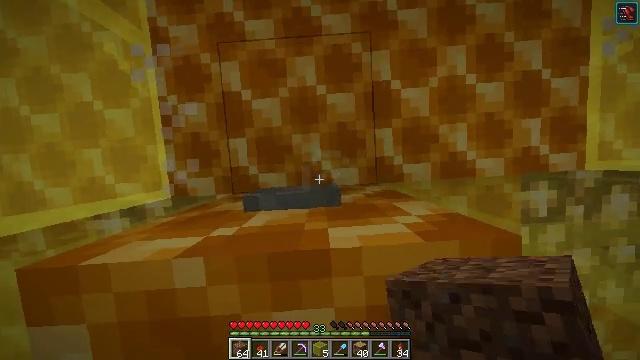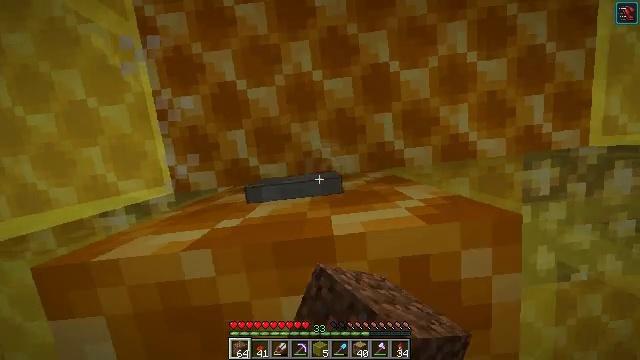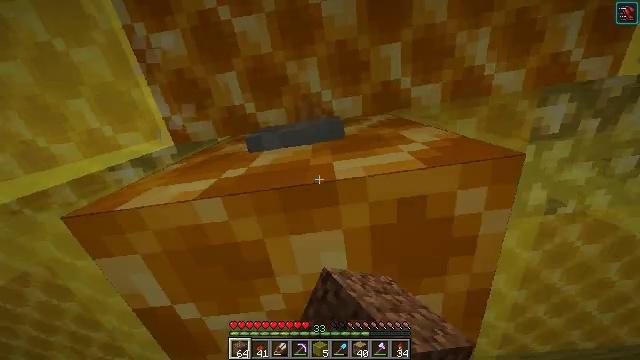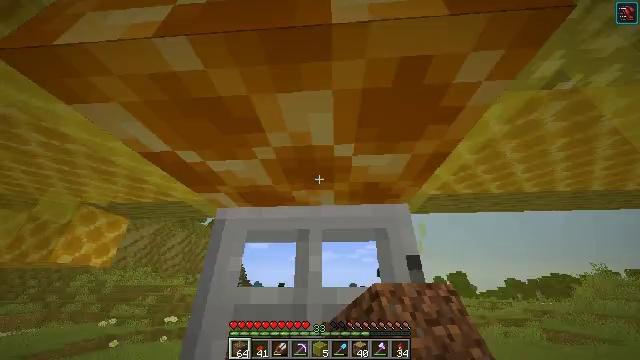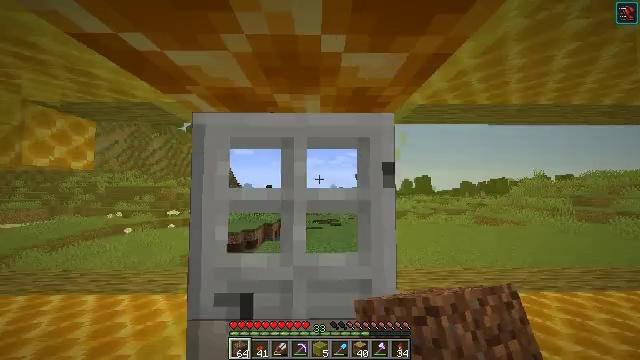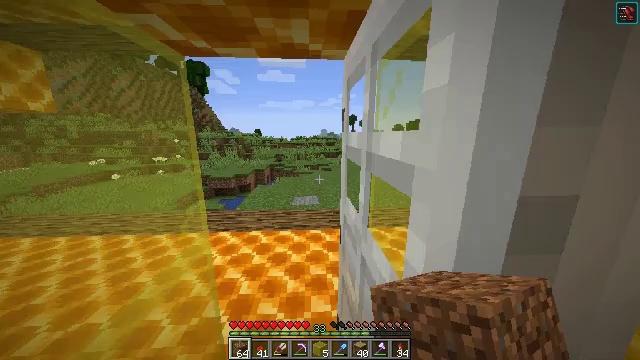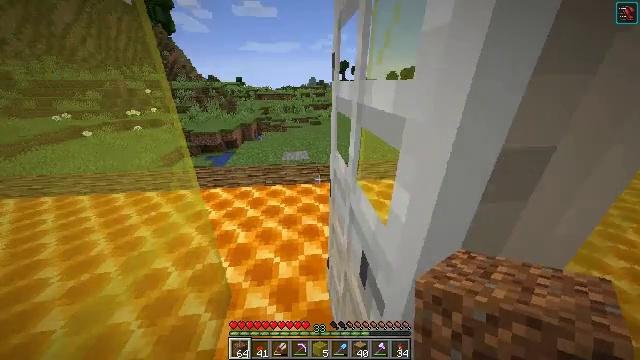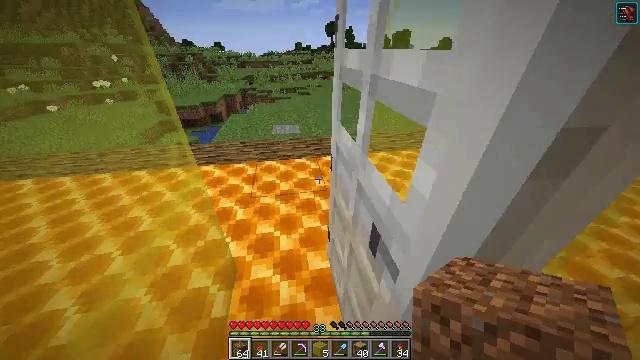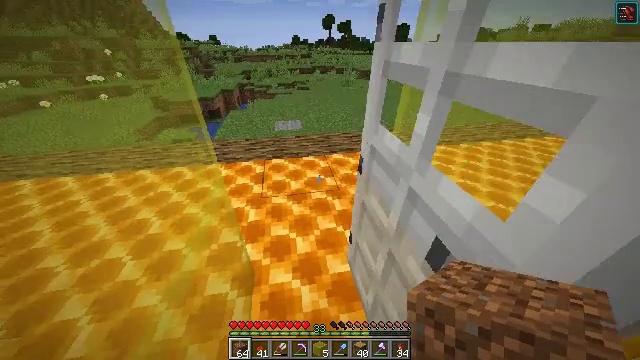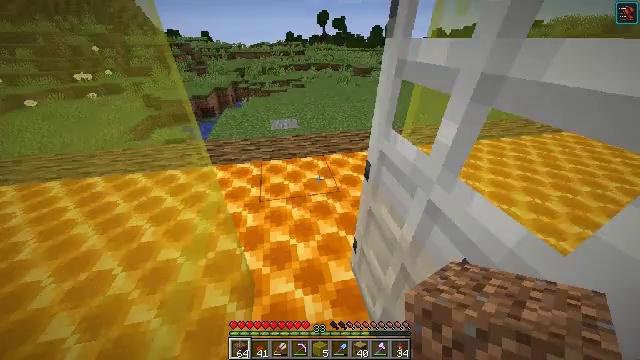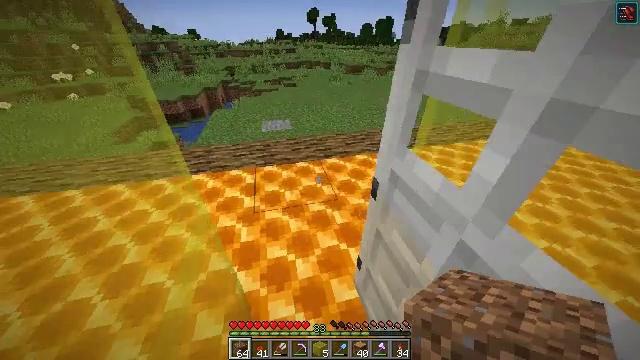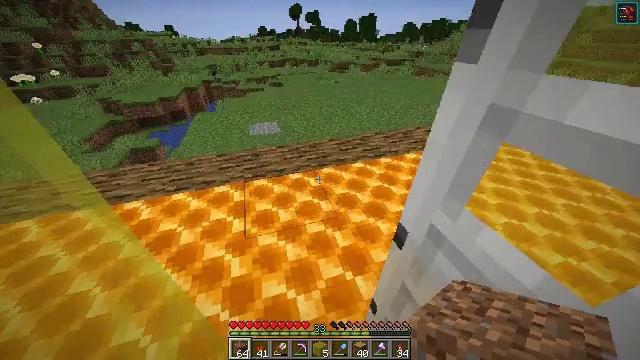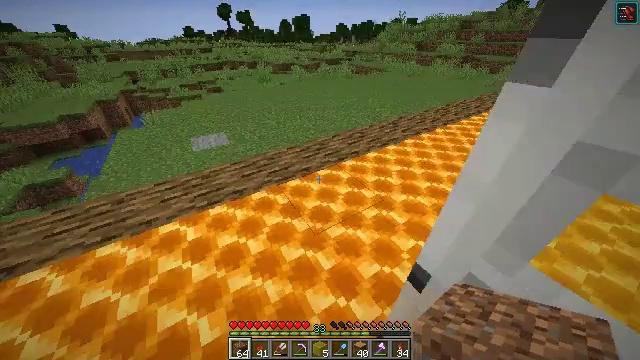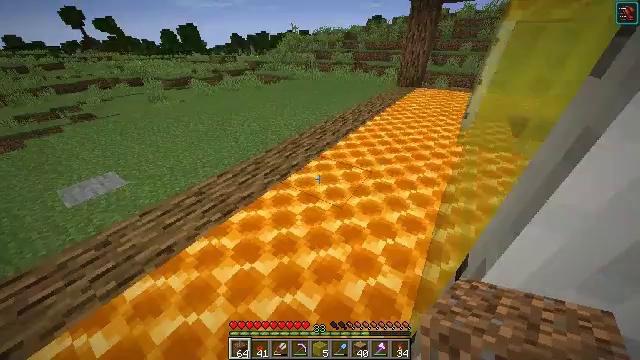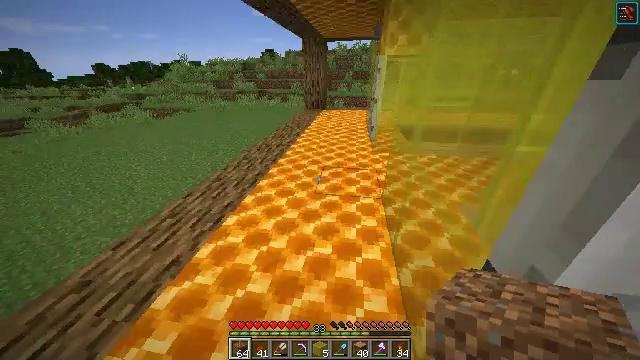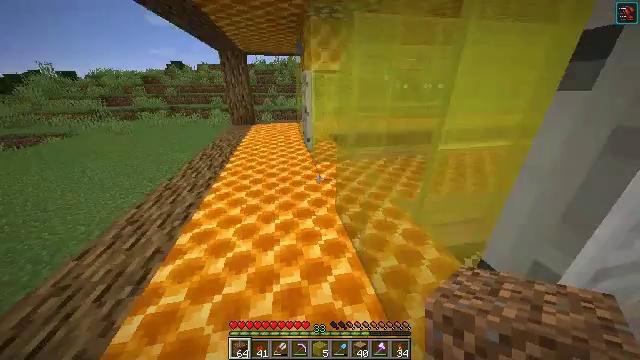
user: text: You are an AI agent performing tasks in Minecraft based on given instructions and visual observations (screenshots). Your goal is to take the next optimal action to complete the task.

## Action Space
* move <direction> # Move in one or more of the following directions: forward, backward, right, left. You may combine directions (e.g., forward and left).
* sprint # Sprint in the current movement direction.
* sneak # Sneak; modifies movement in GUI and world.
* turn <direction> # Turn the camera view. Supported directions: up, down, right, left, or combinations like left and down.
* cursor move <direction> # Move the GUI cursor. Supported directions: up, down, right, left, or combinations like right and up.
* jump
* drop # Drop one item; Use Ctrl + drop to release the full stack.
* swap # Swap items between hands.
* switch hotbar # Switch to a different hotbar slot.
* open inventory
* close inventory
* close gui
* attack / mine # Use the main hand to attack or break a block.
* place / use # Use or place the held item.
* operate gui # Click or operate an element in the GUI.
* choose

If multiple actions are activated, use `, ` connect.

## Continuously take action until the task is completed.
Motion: motion action
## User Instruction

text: Craft a honeycomb block.
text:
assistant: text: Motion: turn left and down
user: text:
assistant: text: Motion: turn left and down
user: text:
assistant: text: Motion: turn right and down
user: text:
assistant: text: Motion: turn right and down
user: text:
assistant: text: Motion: turn right and down
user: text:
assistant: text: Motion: turn right and down
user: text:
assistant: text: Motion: move left, turn right and down
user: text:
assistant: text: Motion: move forward and move left, turn down
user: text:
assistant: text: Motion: move forward and move left, turn right
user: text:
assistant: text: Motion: move forward and move left, turn right
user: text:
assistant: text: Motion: move forward and move left, turn right
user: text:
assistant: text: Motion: move forward and move left, turn right
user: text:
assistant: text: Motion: move forward and move left, turn right and up
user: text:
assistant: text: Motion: move forward and move left, turn right and up
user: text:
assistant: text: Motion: move forward and move left, turn right and up
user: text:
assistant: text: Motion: turn right and up
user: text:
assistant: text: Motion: turn right and up
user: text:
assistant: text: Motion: turn right and up
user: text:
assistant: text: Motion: turn left
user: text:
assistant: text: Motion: turn right
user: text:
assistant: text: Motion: turn right and down
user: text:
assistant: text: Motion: turn right and down
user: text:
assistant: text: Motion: no_op
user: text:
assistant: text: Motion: no_op
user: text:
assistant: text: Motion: no_op
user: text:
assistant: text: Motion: no_op
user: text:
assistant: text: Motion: turn right
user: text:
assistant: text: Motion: no_op
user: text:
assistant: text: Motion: no_op
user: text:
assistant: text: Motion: no_op